Question: I want to edit the dragmove function to accept arguments.
This is the original code:
'''
var drag = d3.behavior.drag()
.on("drag", dragmove)
.on("dragend", function(d){console.log("dragend"); });
focus.selectAll("circle")
.data([coordinatesForecastCurrentMonth])
.enter()
.append("circle")
.attr("cx", function(d) {
return x(d[0]);})
.attr("cy", function(d) {
return y(d[1]);})
.attr("r", function(d) {
return 5;})
.attr("clip-path", "url(#clip)")
.call(drag);
function dragmove(d) {
d3.select(this)
.attr("cy", d3.event.y);}
'''
When I change it to the following:
'''
.on("drag", dragmove(1,2))
function dragmove(arg1,arg2) {
d3.select(this)
.attr("cy", d3.event.y);
console.log(arg1);
console.log(arg2);}
'''
I get this error:

I don't understand why the event object cannot be found, can anyone help?
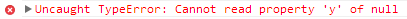
Answer: You are calling the function in your change instead of passing a reference to it. That is, you're calling it when the code is executed, not on drag. Hence, there's no 'd3.event'. Make it a function reference like this.
'''
.on("drag", function() { dragmove(1,2); });
'''
The rest of the code can remain unchanged.